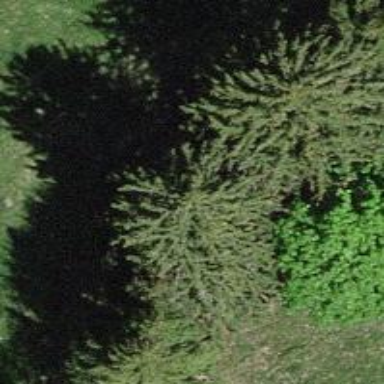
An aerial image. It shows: Row of trees in natural setting.